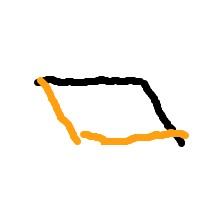
Shape: parallelogram